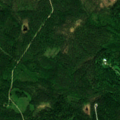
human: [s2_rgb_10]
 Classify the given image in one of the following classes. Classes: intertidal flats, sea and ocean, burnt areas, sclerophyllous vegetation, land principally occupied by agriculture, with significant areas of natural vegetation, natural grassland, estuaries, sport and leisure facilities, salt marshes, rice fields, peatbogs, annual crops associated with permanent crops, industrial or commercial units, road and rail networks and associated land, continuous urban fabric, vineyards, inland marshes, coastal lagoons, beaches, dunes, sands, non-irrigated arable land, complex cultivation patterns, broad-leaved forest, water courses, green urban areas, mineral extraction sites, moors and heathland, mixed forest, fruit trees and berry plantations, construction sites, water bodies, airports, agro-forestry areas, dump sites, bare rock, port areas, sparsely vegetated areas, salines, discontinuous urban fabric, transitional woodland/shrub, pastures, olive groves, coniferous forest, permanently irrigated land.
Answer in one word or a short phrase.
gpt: coniferous forest, mixed forest